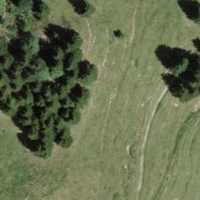
EUNIS habitat code: 23
Species observed at this site:
Arnica montana